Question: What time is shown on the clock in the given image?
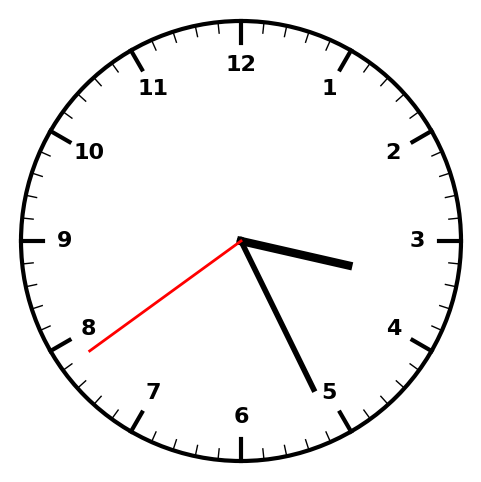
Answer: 03:25:39